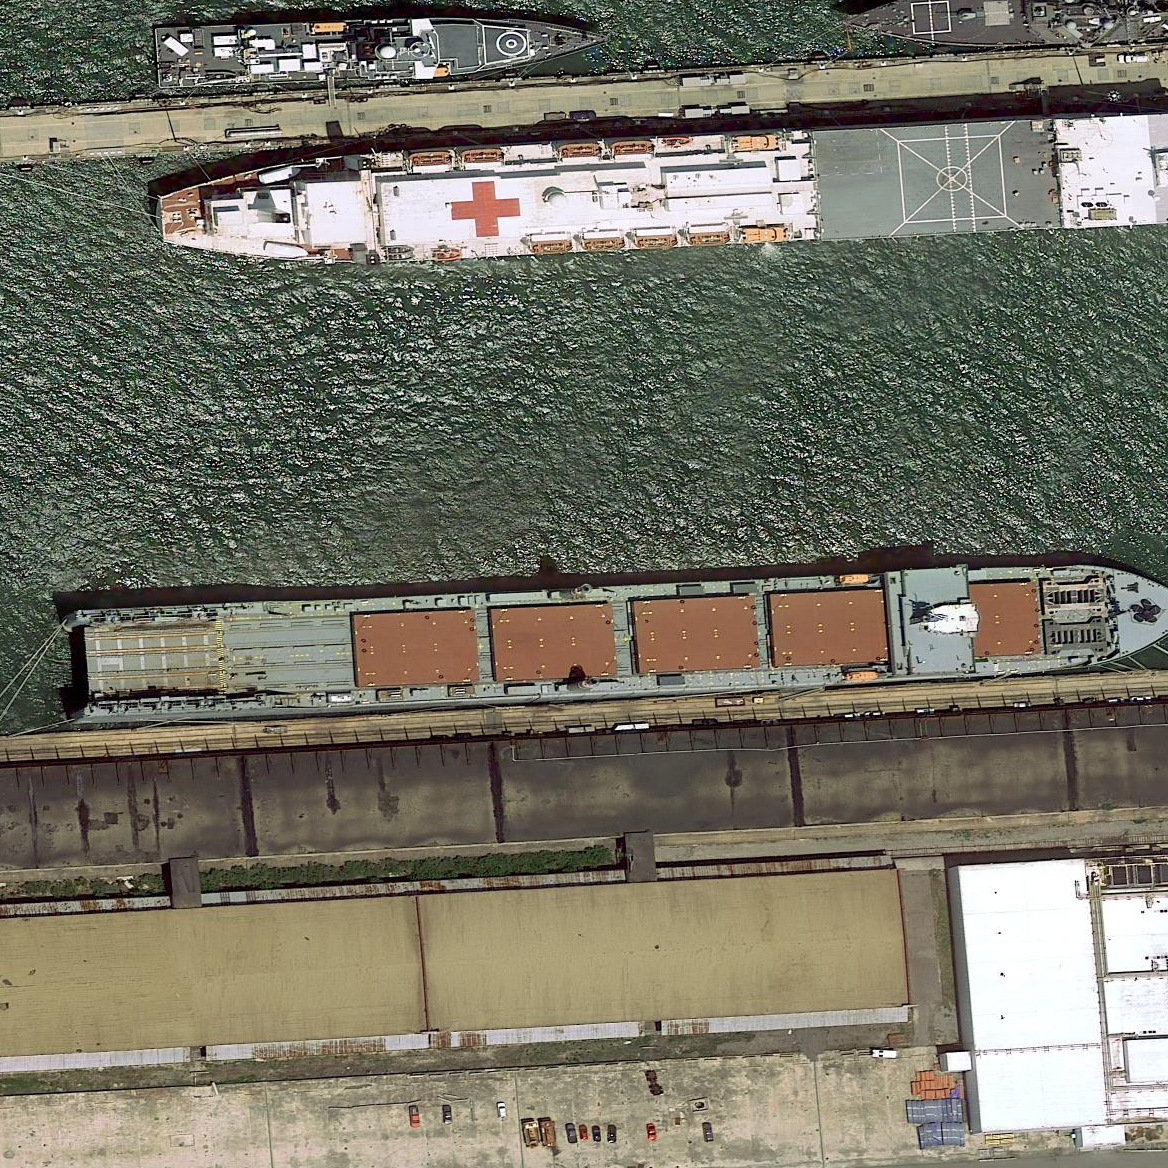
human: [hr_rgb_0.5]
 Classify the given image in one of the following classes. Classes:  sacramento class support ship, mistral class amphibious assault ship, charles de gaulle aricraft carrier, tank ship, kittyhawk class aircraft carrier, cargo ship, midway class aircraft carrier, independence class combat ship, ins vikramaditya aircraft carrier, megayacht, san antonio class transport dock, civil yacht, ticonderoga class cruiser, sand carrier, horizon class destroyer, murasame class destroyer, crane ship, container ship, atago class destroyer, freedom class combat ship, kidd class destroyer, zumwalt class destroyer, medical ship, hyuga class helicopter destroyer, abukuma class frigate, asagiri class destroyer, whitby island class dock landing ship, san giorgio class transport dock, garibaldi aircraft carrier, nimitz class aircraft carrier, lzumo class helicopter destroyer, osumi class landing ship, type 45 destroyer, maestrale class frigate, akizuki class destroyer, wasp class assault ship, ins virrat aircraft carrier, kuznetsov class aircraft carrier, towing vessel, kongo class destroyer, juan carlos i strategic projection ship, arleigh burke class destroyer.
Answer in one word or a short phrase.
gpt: Medical ship